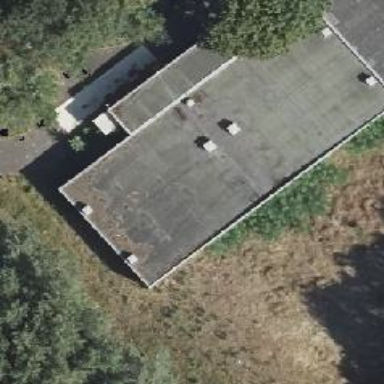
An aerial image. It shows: Service building.